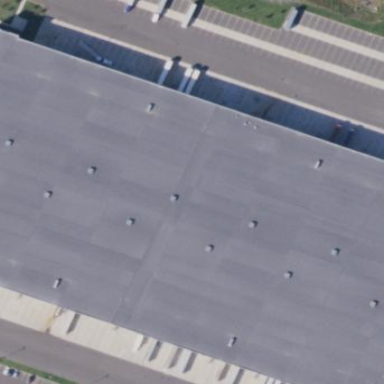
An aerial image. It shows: Warehouse.